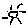
Label: sun